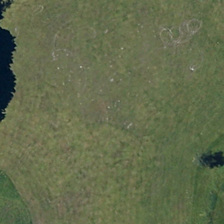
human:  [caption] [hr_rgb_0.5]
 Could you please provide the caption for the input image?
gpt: several green trees are near a piece of green meadow .

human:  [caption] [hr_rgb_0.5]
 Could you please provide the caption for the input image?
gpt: several green trees are near a piece of green meadow .

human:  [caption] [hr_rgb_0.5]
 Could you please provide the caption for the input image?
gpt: several green trees are near a piece of green meadow .

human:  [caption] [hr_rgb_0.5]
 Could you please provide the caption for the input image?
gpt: several green trees are near a piece of green meadow .

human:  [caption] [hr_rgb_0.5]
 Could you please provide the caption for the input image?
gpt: several green trees are near a piece of green meadow .